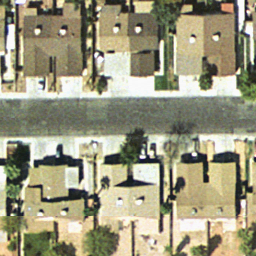
Label: residential